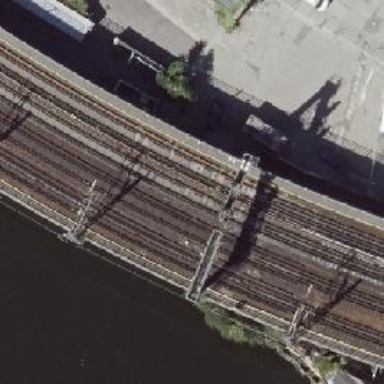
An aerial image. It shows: Railway signal.